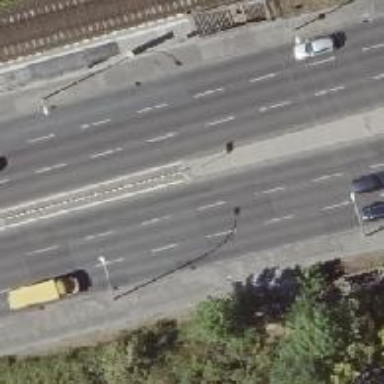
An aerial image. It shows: Asphalt surface on dual carriageway.